【题型】选择题　【知识点】立体几何　【难度】medium
粽子古称“角黍”，由粽叶包裹糯米等食材蒸煮而成，是中国传统节庆食物之一，因各地饮食习惯不同，粽子的形状和味道也不同.如图所示的是我国南方流行的“广式五角粽”，其形状可以近似看成正四棱锥.若一个广式五角粽的底面棱长为$4\mathrm{cm}$，并测得其侧面与底面夹角的正切值为$\dfrac{3}{2}$，则该广式五角粽的侧面积为（ ）

\vspace{5pt}
\noindent A. $2\sqrt{13}\mathrm{cm}^2$ \quad B. $4\sqrt{13}\mathrm{cm}^2$ \quad C. $8\sqrt{13}\mathrm{cm}^2$ \quad D. $25\mathrm{cm}^2$
【解答】
\noindent 【答案】C

\vspace{5pt}
\noindent 【分析】分析可知该广式五角粽的直观图为正四棱锥$S-ABCD$，取底面$ABCD$的中心$O$，棱$AB$的中点$H$，连接$SO$、$SH$、$OH$、$AC$，由二面角的定义可知$\angle SHO$即为侧面$SAB$与底面$ABCD$的夹角，求出$SO$的长，结合勾股定理求出$SH$的长，进而可求得该正四棱锥的侧面积.

\vspace{5pt}
\noindent 【详解】设该广式五角粽的直观图为如图所示的正四棱锥$S-ABCD$，

\noindent 则$AB=AD=4\mathrm{cm}$，

\noindent 取底面$ABCD$的中心$O$，棱$AB$的中点$H$，连接$SO$、$SH$、$OH$、$AC$，

\noindent 则$SH \perp AB$，$O$为$AC$的中点，

\noindent 因为$H$为$AB$的中点，所以$OH \parallel BC$，且$OH = \dfrac{1}{2}BC = 2\mathrm{cm}$，

\noindent 因为$BC \perp AB$，故$OH \perp AB$，

\noindent 所以$\angle SHO$即为侧面$SAB$与底面$ABCD$的夹角，所以$\tan\angle SHO = \dfrac{3}{2}$.

\noindent 由正棱锥的几何性质可知$SO \perp$平面$ABCD$，

\noindent 所以$SO = OH \cdot \tan\angle SHO = 2 \times \dfrac{3}{2} = 3\mathrm{cm}$，则$SH = \sqrt{SO^2 + OH^2} = \sqrt{13}\mathrm{cm}$，

\noindent 故该广式五角粽的侧面积为$4 \times \dfrac{1}{2} AB \cdot SH = 8\sqrt{13}\mathrm{cm}^2$.

\vspace{5pt}
\noindent 故选：C.
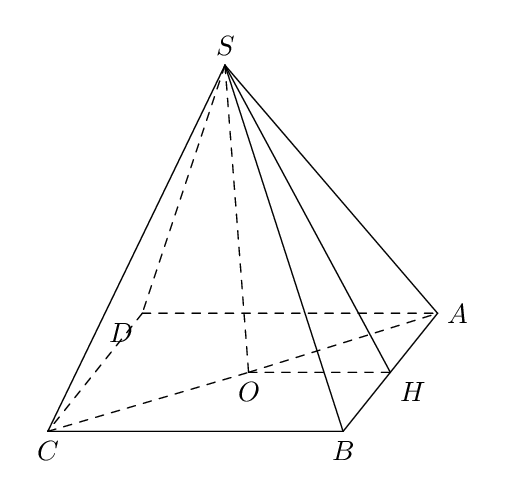